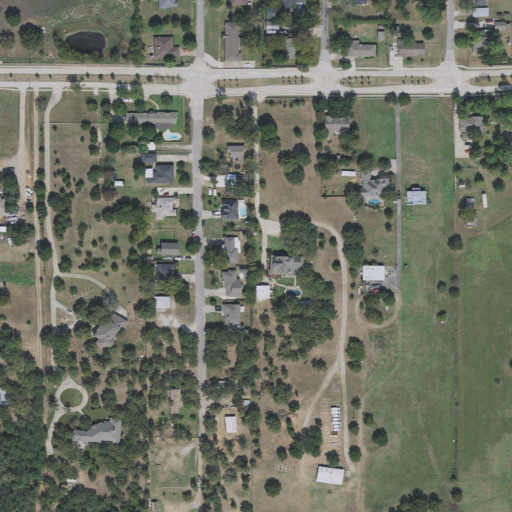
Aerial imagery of mountain in Texas named Murray Hill containing grassland, low intensity development, open development, pasture, deciduous forest, medium intensity development, shrub, high intensity development, and mixed forest